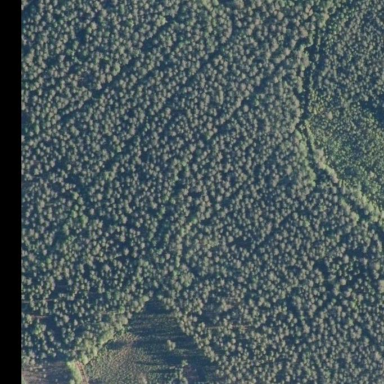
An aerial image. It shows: Woodland with evergreen needle-leaved trees.